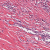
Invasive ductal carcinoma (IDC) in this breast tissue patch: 1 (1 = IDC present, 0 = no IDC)